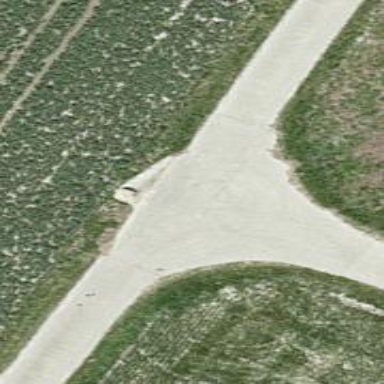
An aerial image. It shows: Well-maintained track road of grade 1.